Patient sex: F
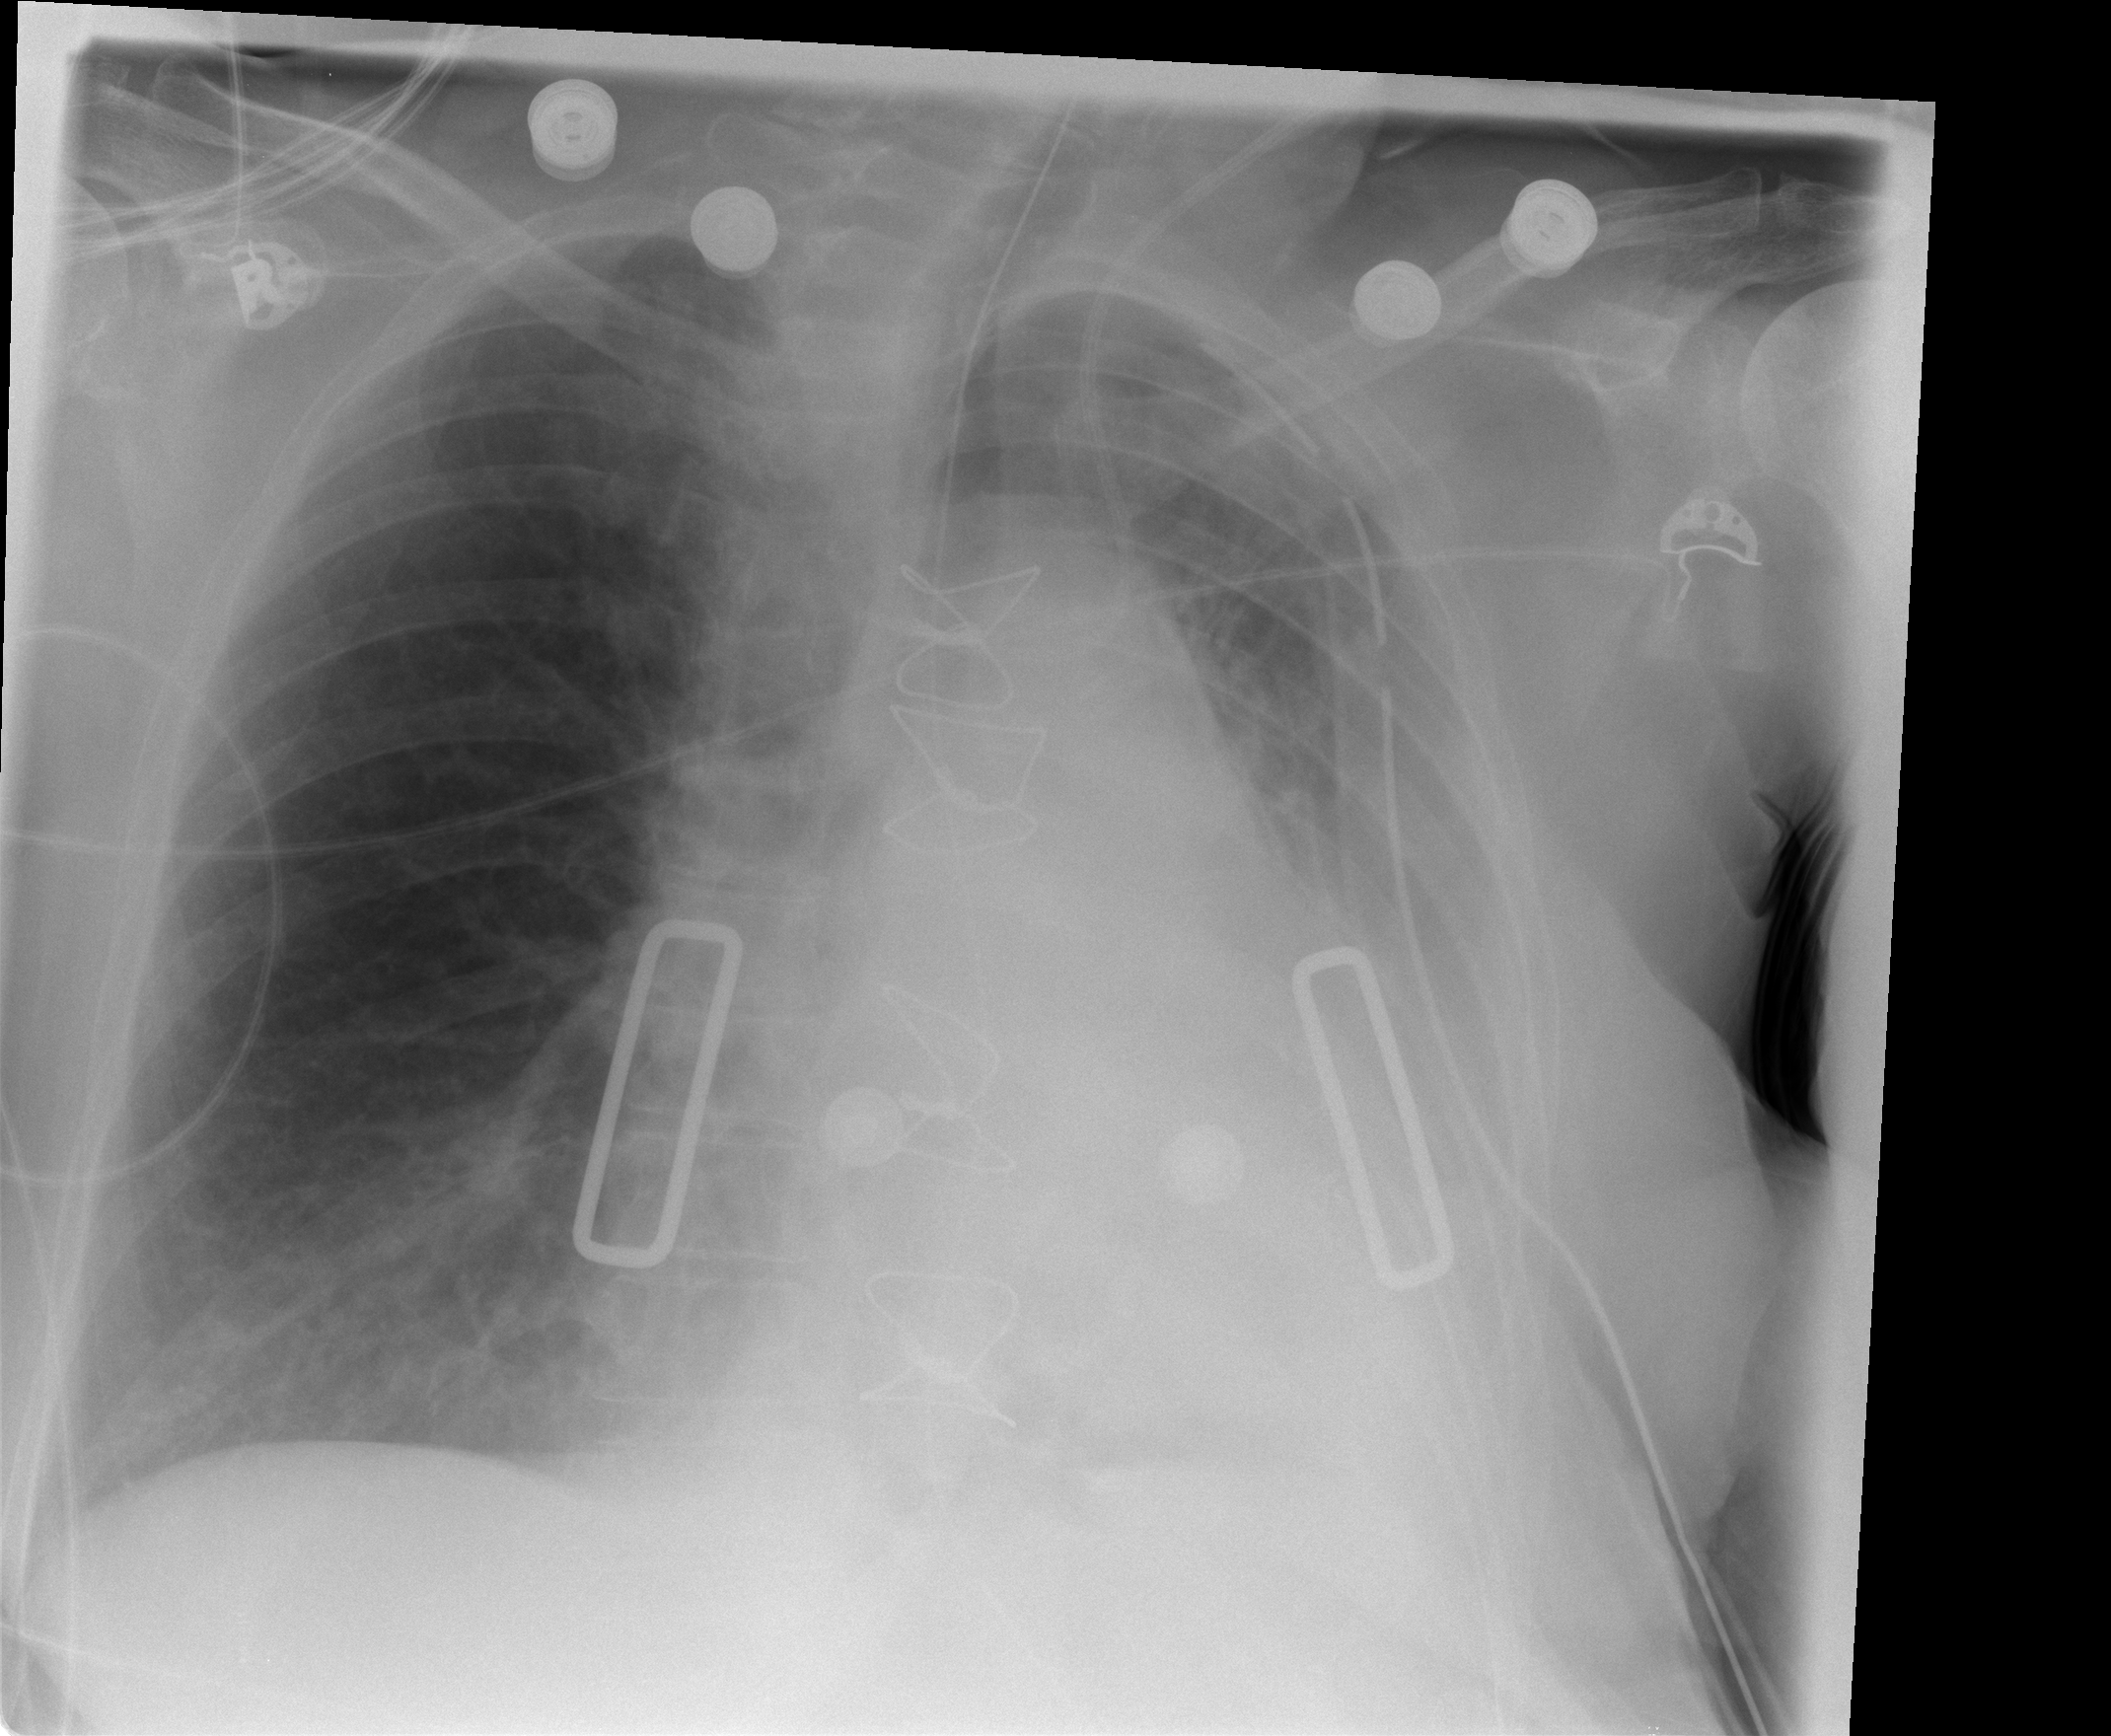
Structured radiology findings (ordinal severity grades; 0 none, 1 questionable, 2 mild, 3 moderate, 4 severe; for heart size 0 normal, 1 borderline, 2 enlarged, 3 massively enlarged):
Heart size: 0
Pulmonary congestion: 0
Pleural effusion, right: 0
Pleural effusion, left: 2
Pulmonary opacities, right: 0
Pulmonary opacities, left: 0
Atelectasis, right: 1
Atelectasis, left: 2